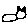
Label: cat